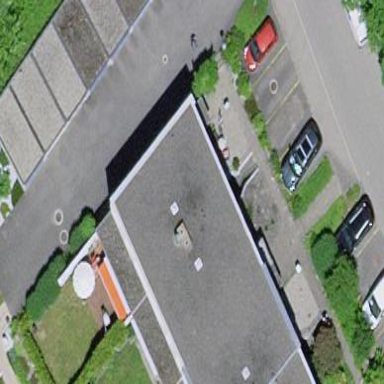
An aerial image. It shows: Residential building.